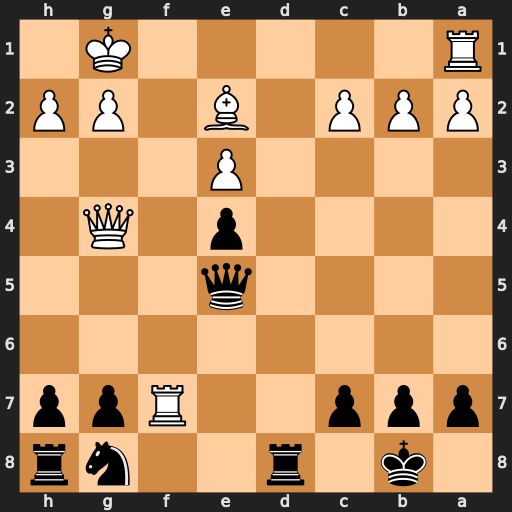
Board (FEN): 1k1r2nr/ppp2Rpp/8/4q3/4p1Q1/4P3/PPP1B1PP/R5K1
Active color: b
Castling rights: -
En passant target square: -
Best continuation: Nh6 Qxg7 Nxf7